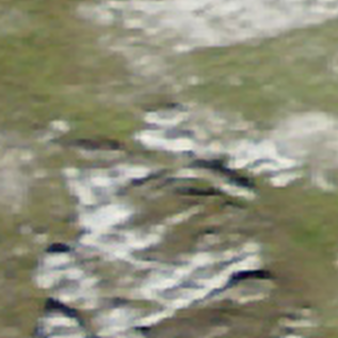
Label: bouldering_area